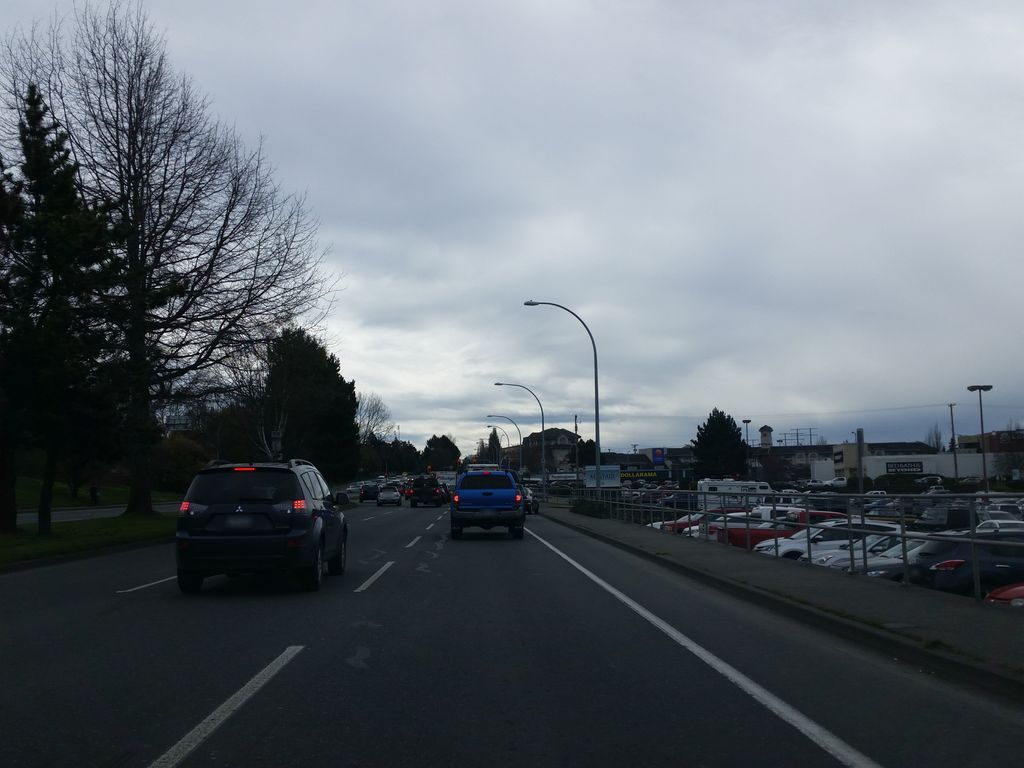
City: victoria